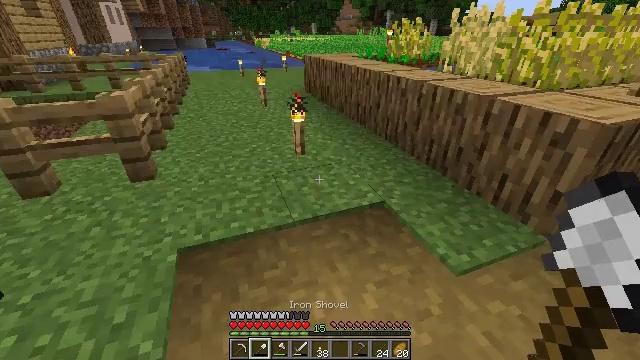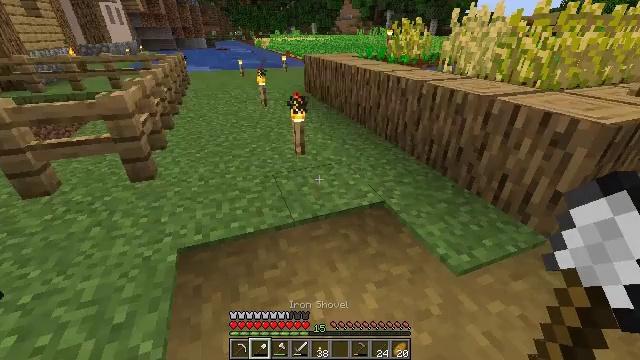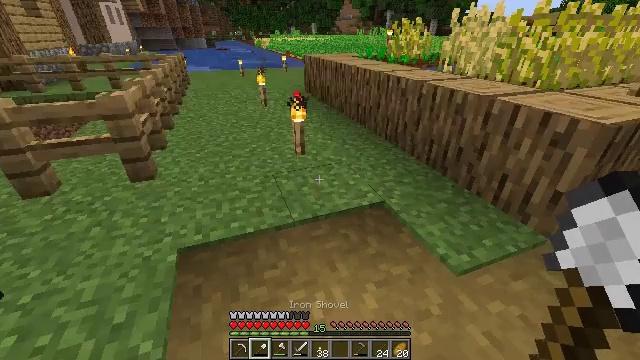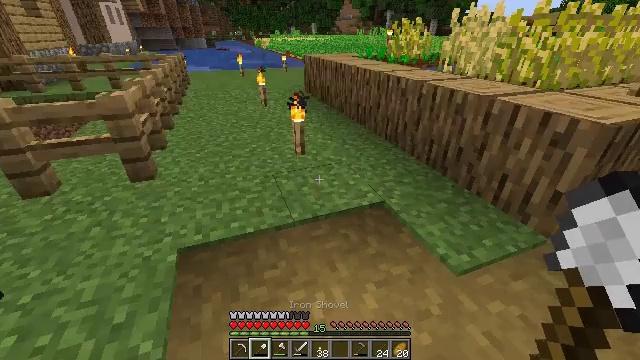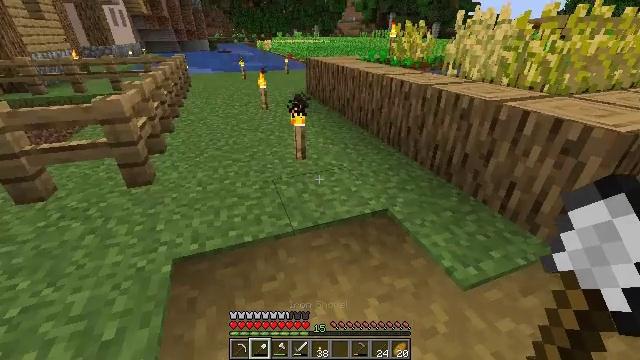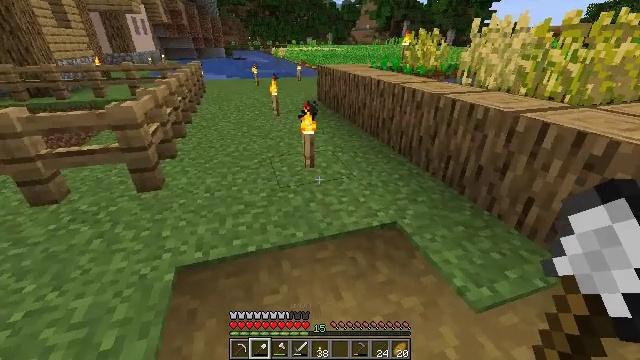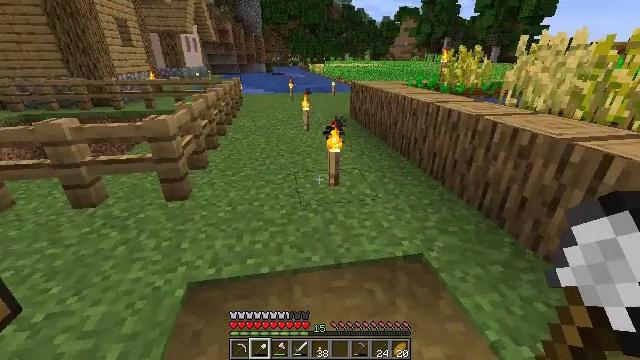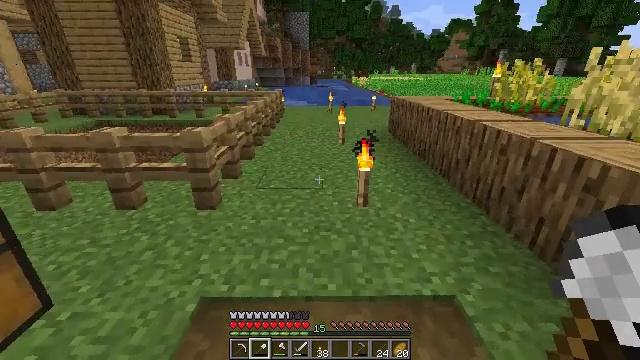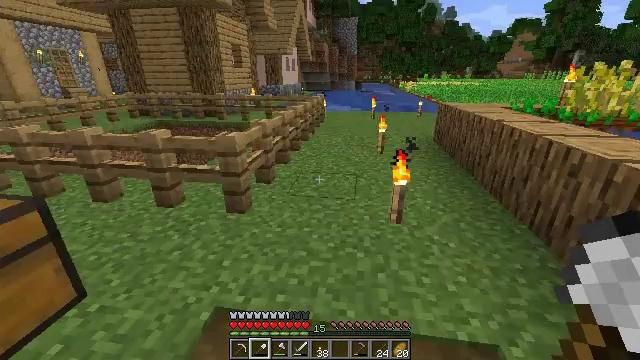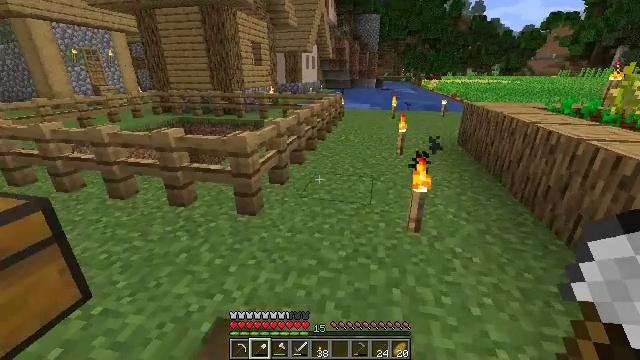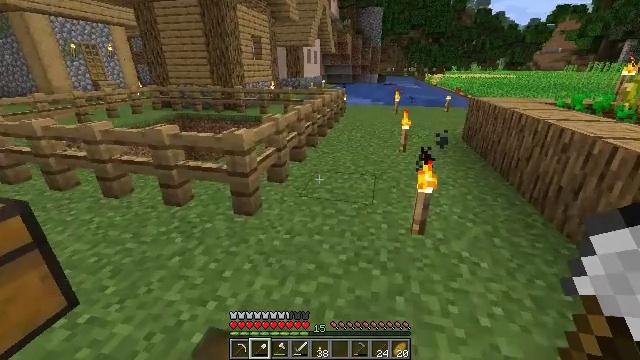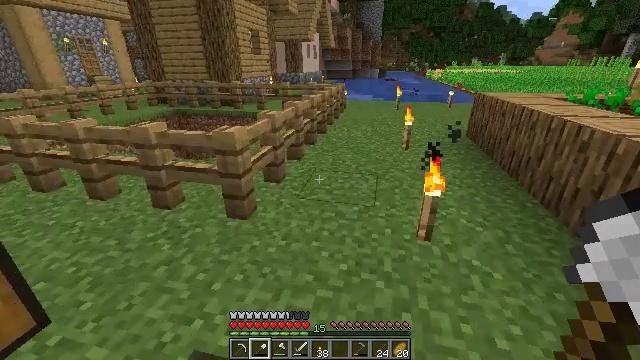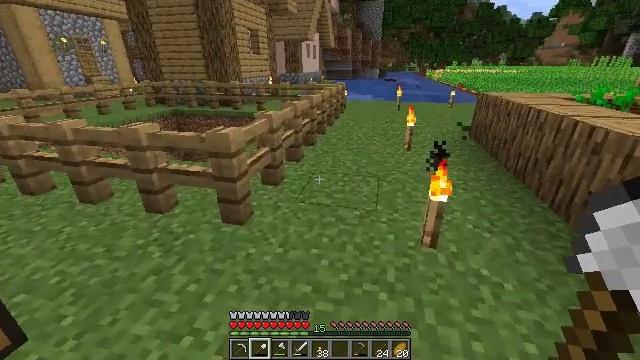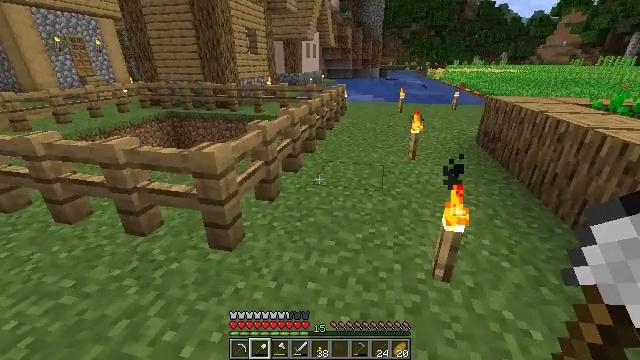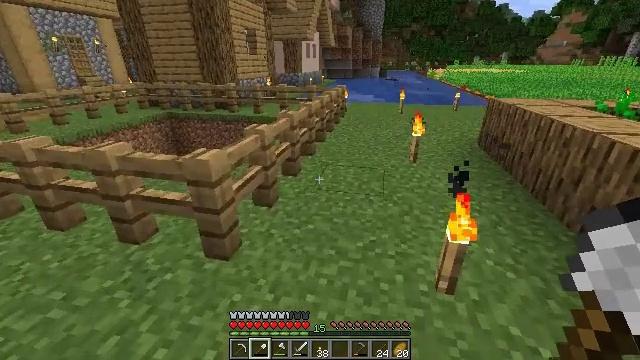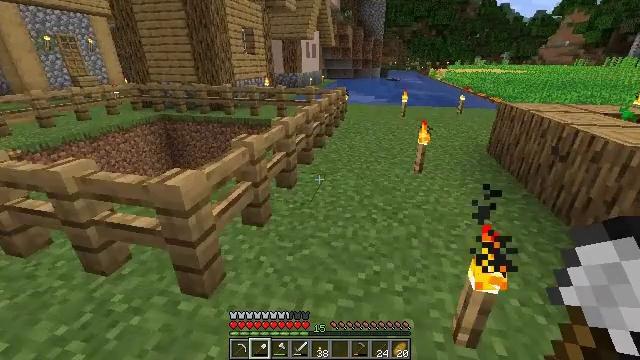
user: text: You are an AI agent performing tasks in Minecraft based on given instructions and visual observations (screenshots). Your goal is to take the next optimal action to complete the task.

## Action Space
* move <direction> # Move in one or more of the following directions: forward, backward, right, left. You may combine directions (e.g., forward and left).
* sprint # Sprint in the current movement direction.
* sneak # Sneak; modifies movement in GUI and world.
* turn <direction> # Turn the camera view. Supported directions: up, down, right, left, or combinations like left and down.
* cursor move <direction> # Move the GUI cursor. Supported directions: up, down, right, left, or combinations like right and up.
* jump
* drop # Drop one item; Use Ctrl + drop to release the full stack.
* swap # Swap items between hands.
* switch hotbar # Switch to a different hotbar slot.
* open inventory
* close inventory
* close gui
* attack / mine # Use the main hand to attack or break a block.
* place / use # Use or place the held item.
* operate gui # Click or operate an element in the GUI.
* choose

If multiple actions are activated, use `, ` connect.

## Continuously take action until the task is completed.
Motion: motion action
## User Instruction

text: Drop a stone hoe.
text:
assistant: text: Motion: no_op
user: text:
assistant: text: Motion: no_op
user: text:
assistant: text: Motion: no_op
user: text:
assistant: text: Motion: move forward
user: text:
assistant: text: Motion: move forward and move right, turn left and up
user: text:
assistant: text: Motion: move forward and move right, turn left and up
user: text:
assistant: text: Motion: move forward and move right, turn left and up
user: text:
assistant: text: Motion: move forward, turn left
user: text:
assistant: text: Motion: move forward, turn left
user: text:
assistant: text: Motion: move forward, turn down
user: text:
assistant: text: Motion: move forward, turn down
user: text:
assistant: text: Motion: move forward
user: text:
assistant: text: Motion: move forward
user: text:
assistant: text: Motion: move forward
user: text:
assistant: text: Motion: move forward
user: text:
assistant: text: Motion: move forward
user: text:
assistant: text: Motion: move forward, sprint, turn right and up
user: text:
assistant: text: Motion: move forward, sprint, turn right and up
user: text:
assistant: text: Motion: move forward, sprint
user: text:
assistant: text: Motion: move forward, sprint
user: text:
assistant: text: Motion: move forward, sprint
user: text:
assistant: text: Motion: move forward, sprint
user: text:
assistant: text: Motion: move forward, sprint
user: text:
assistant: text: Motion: move forward, sprint
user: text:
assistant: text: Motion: move forward, sprint
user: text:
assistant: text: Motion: move forward, sprint
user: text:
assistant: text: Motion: move forward, sprint
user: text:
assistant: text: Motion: move forward, sprint
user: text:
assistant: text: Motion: move forward, sprint
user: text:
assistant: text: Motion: move forward, sprint